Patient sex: M
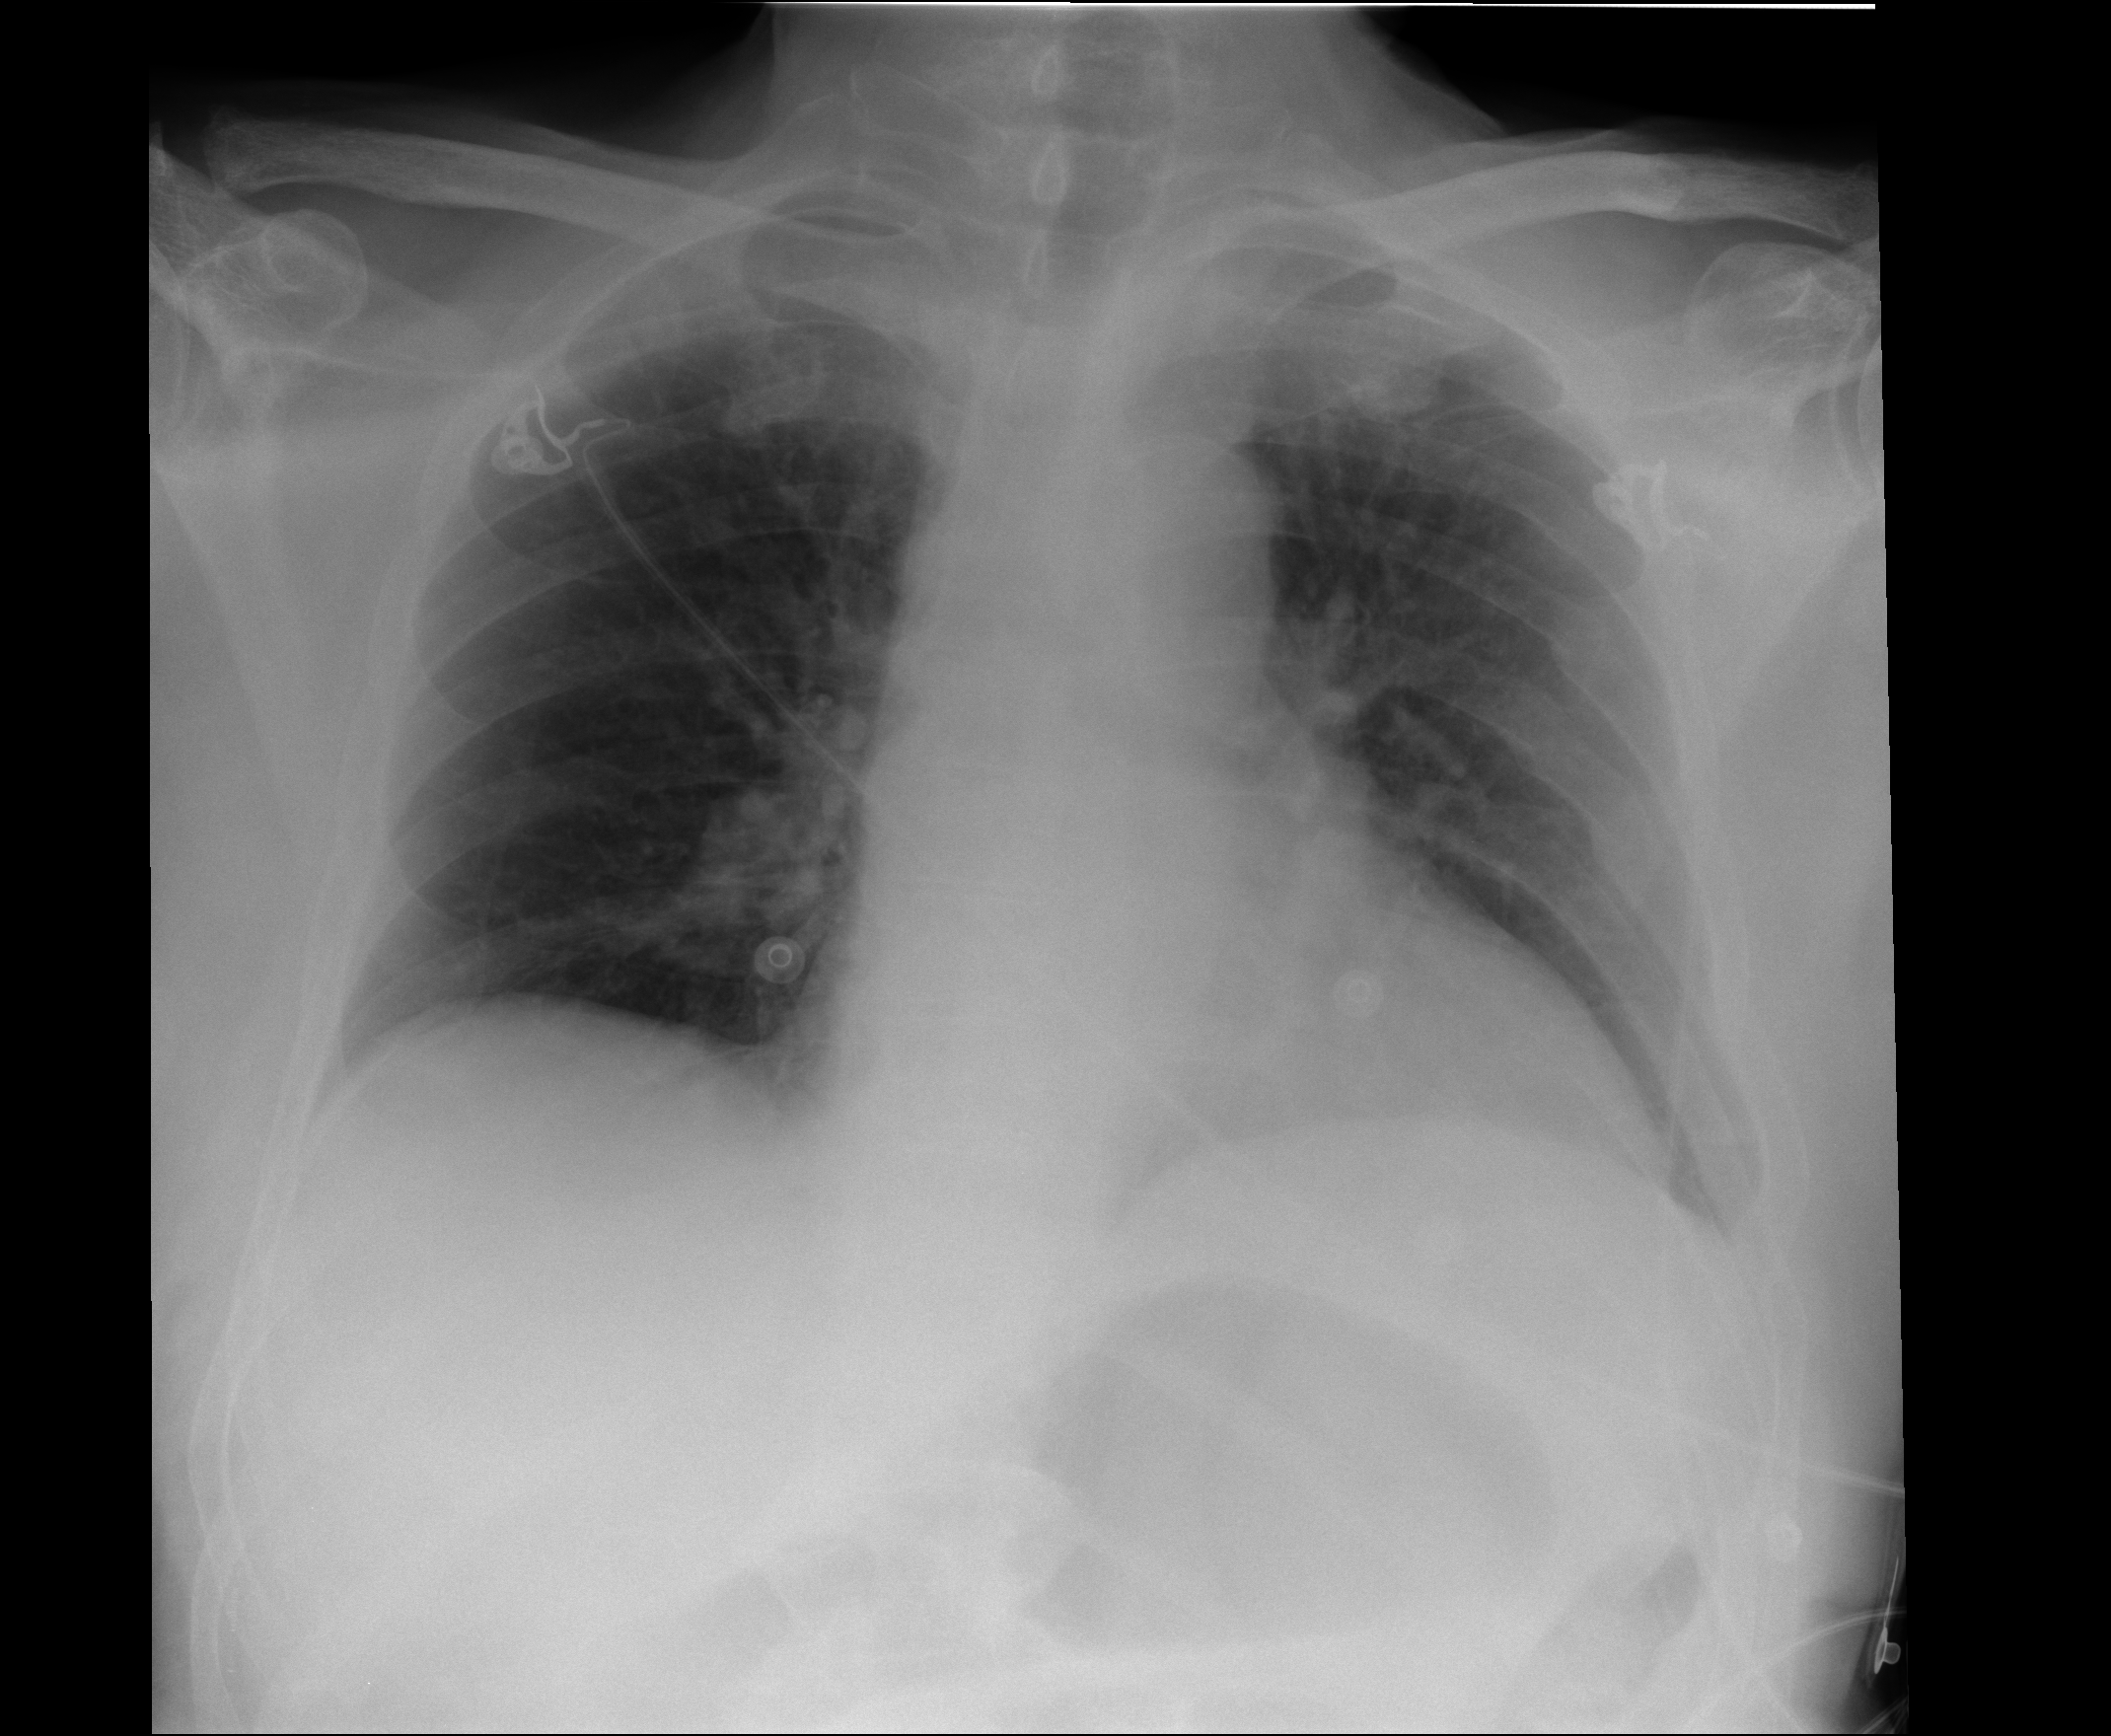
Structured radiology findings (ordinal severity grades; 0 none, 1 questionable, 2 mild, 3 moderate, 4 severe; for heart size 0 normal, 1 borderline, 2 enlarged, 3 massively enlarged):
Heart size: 1
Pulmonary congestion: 1
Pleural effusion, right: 0
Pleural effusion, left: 0
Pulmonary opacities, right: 0
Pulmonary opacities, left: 0
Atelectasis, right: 0
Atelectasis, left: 1